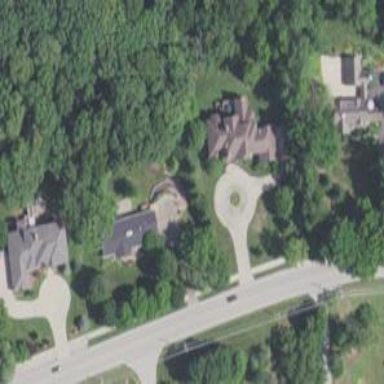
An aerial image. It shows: Driveway.